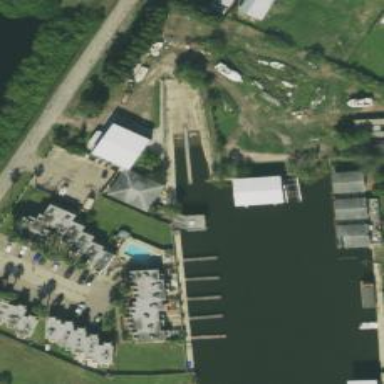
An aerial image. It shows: Slipway on leisure land.